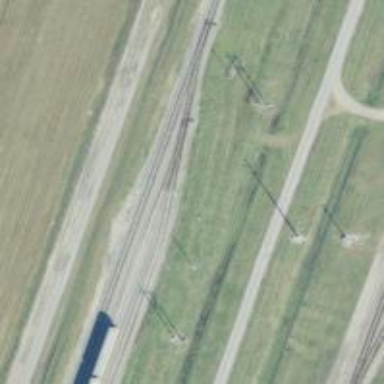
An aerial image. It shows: Rail spur service.